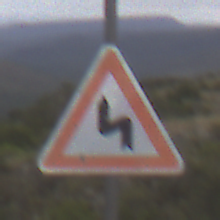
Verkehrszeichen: DoppelkurveZunaechstLinks
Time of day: Midday
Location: Outdoor (Nature)
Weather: Overcast
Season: NotSpecified
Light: Natural